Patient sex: M
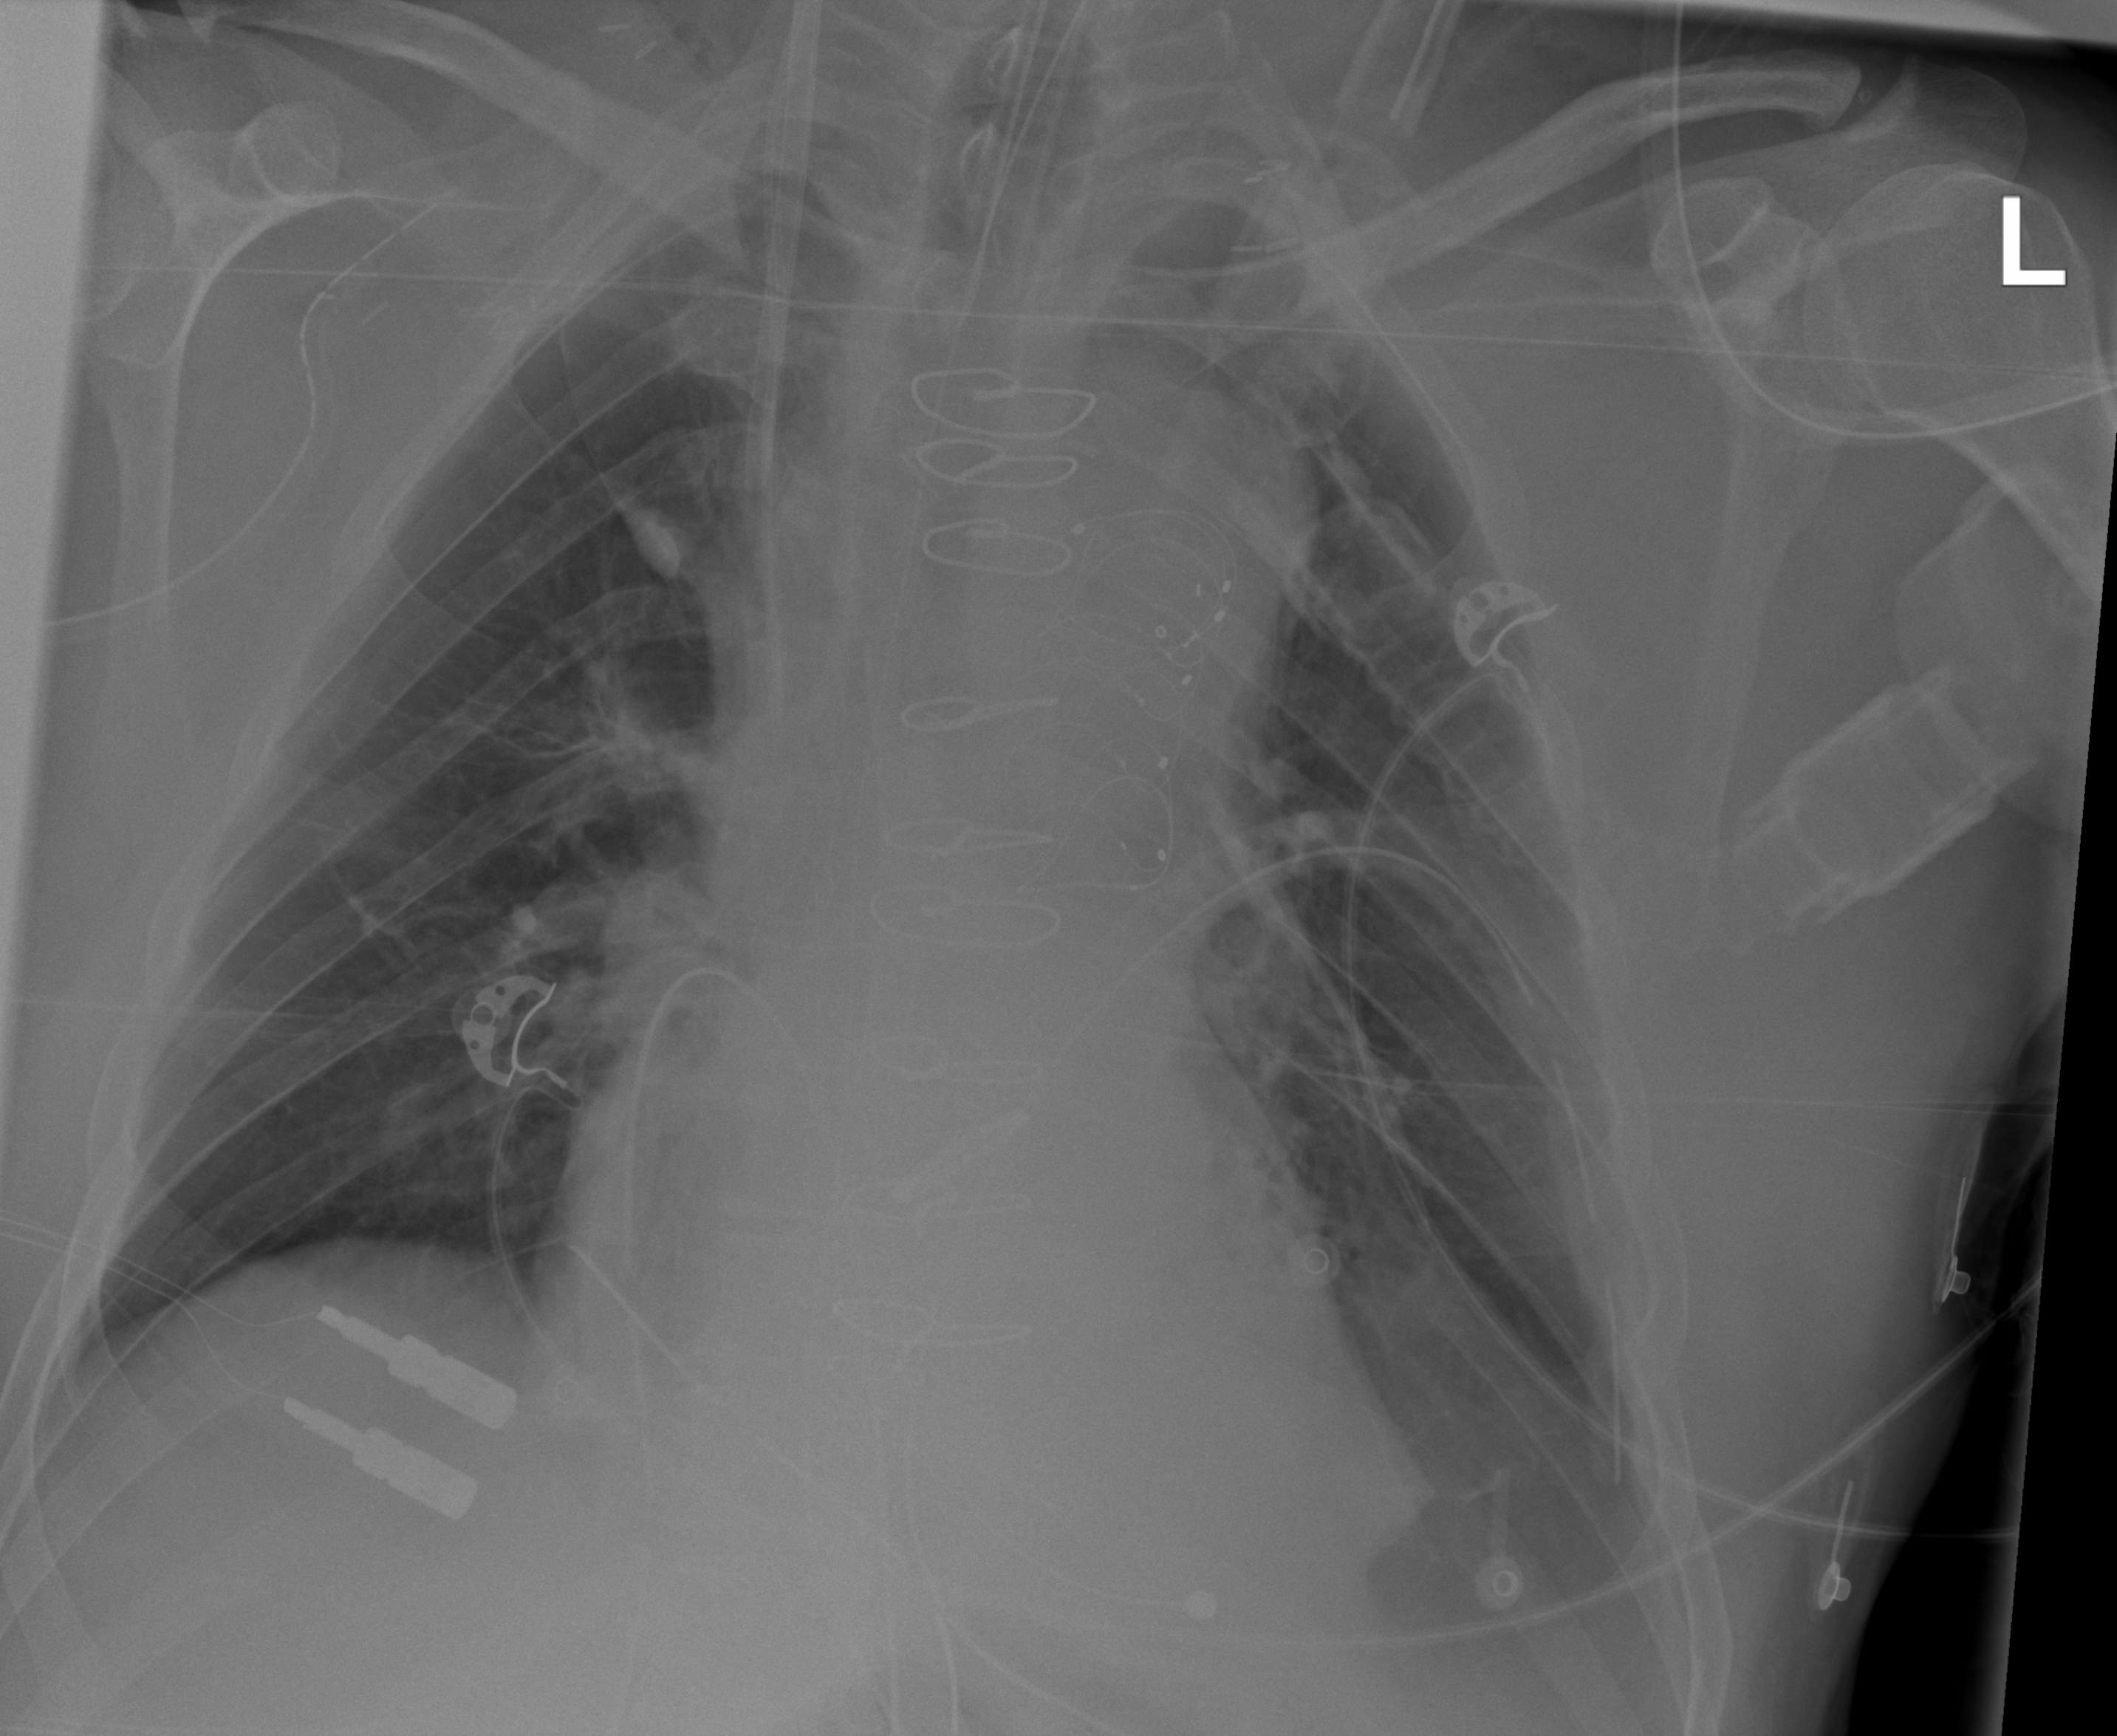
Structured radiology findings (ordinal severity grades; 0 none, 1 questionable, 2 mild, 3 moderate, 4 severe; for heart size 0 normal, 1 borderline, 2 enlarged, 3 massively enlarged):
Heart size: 2
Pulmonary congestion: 2
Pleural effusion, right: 0
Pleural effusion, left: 2
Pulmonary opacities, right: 0
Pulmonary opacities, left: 0
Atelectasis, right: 0
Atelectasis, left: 2